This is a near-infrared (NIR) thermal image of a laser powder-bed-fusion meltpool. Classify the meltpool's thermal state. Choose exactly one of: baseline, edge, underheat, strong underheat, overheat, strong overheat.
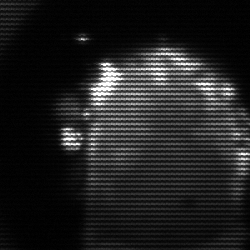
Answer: baseline